Question: There are some blocks in the picture. You are required to piece them together into a rectangle. Please return the perimeter of the rectangle.
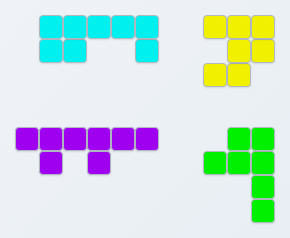
Answer: 22